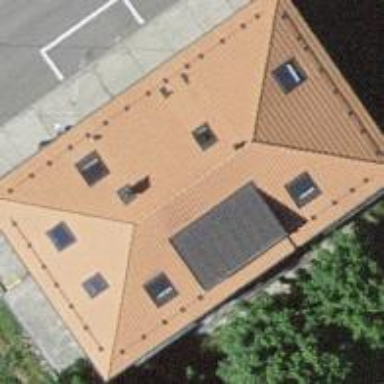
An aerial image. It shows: Residential building.